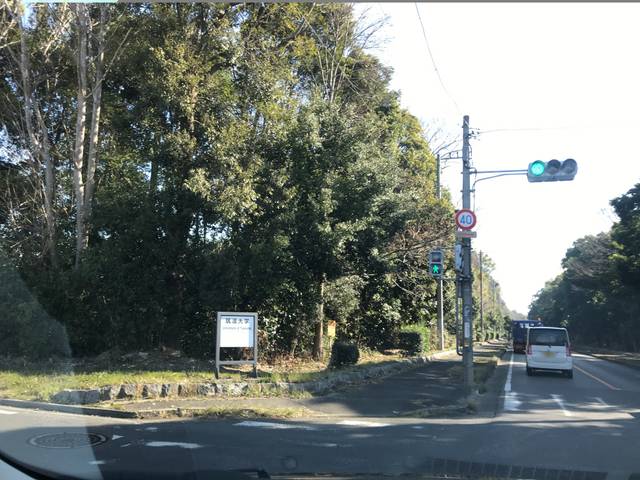
Region: Japan
Coordinates: 36.114, 140.093